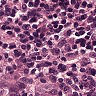
Metastatic tissue present: yes